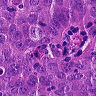
Metastatic tissue present: yes